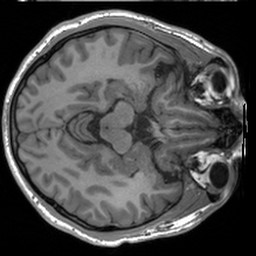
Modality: T1w
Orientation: axial
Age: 25
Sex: male
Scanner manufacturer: siemens
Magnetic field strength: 3 T
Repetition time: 1.9 s
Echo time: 0.00226 s